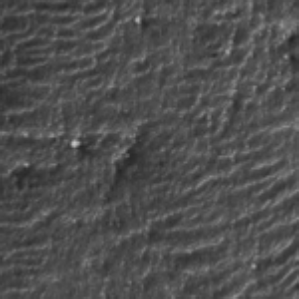
Label: frost